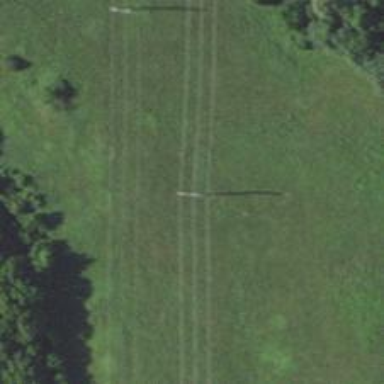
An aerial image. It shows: H-frame designed tower for power lines.